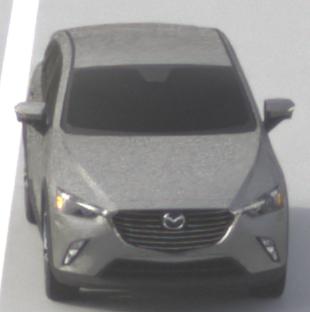
Make: Mazda
Model: CX-3 SKYACTIV-G 120
Detailed model: CX-3 (DK)
Model produced from: 2015/06
Model produced until: 2018/06
Doors: 5
Color: gray
Road condition: dry road
Daytime: morning or afternoon
Contrast: low contrast